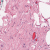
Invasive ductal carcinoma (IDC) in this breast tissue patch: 0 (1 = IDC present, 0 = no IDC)